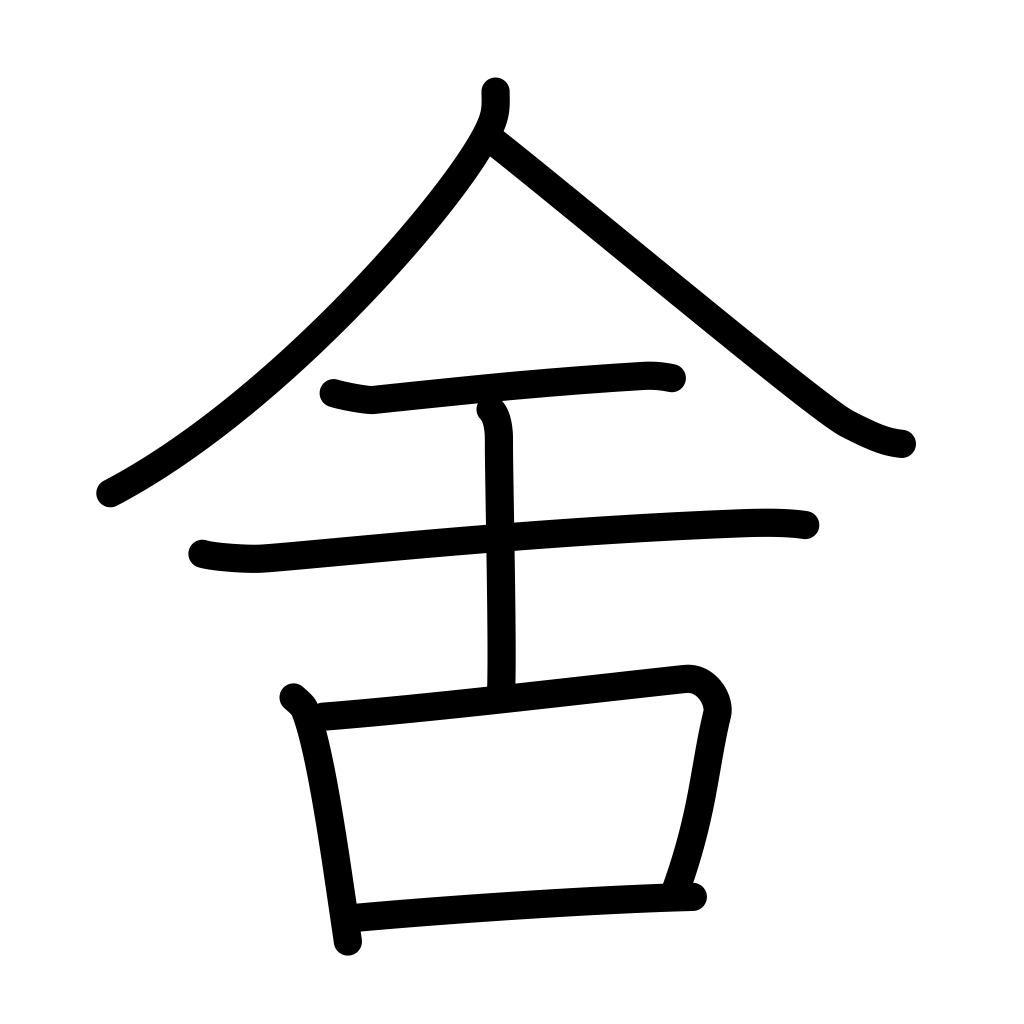
Meaning: inn, hut, house, mansion